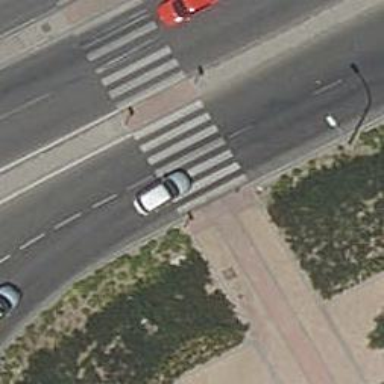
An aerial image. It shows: Crossing with traffic signals.